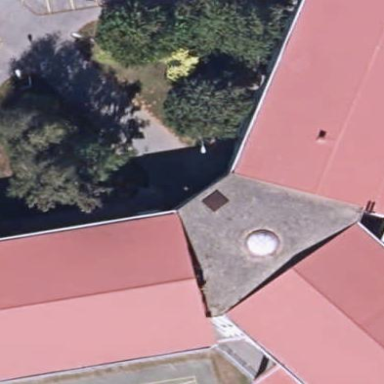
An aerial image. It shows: School building.